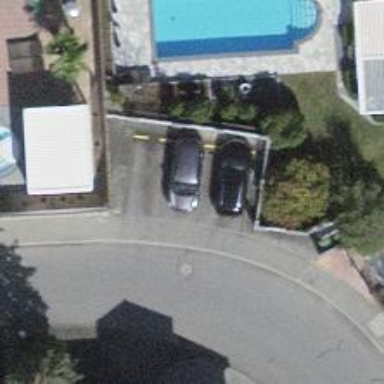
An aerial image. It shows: Street-side parking area.